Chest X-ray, PA view. Patient: 55 years old, sex M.
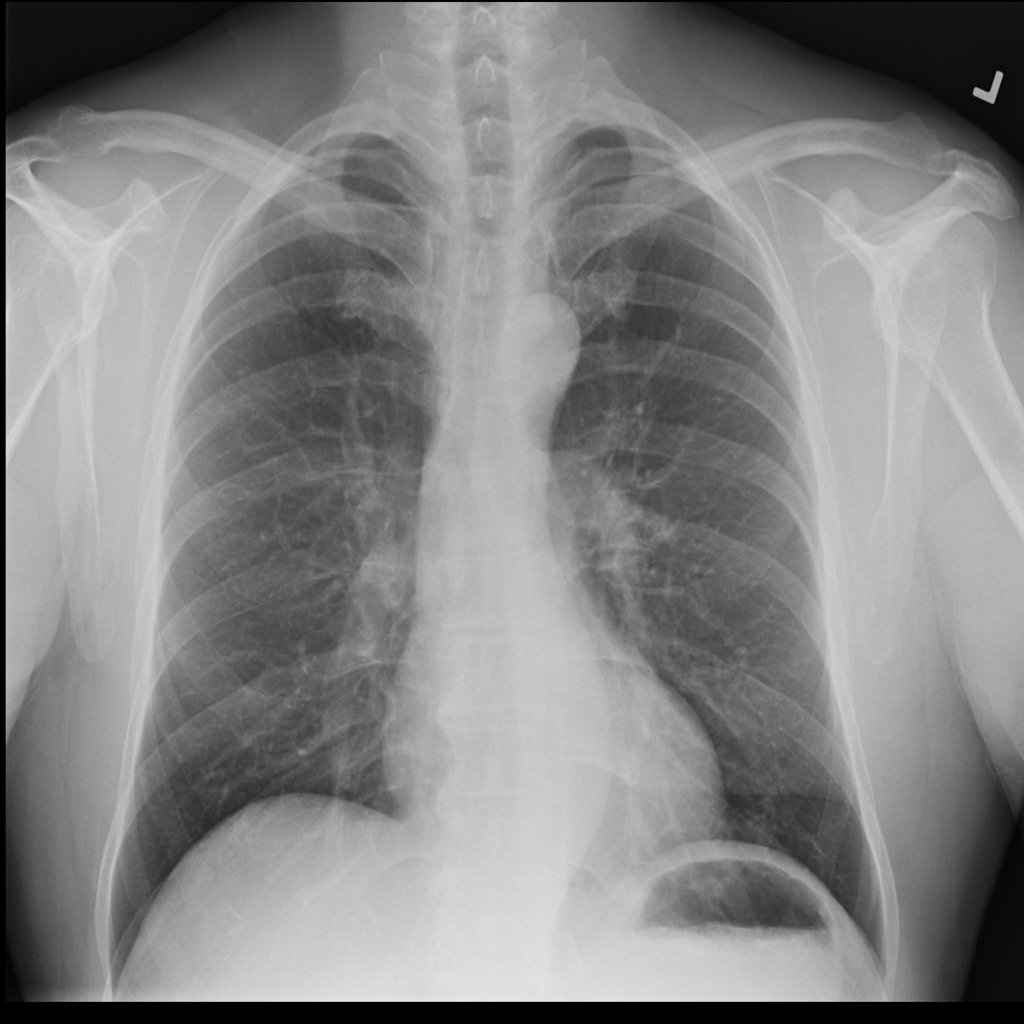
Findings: No Finding